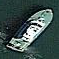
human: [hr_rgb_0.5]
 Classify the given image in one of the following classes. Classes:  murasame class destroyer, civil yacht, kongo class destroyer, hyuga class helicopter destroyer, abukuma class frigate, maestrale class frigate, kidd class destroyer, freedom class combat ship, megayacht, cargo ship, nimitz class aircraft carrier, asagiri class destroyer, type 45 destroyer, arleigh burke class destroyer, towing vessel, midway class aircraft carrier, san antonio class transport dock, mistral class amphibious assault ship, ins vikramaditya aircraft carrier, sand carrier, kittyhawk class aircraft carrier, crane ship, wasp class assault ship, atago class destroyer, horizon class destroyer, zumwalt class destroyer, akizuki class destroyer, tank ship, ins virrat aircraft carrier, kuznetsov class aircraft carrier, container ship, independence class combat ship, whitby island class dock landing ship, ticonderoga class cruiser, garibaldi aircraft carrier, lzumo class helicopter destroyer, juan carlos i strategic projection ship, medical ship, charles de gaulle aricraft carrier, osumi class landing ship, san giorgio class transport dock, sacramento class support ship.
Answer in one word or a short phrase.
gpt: Civil yacht